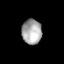
Tissue: prostate
Cell type: T cells
Senescence score: 0.2297
Nuclear area (px): 485
Mean DAPI intensity: 168.159